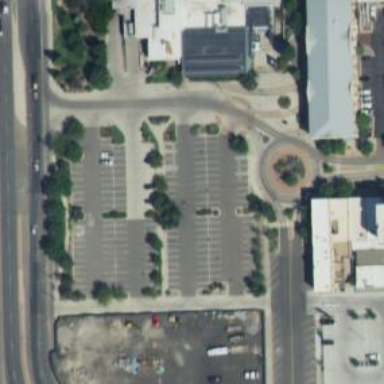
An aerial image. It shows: Parking space.